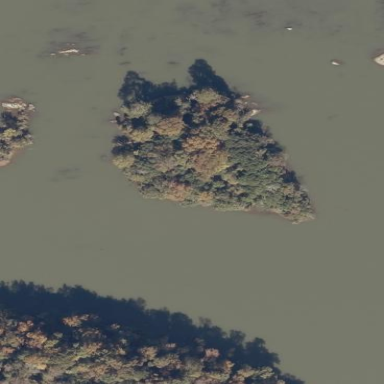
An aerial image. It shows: Island.